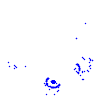
Particle: pion